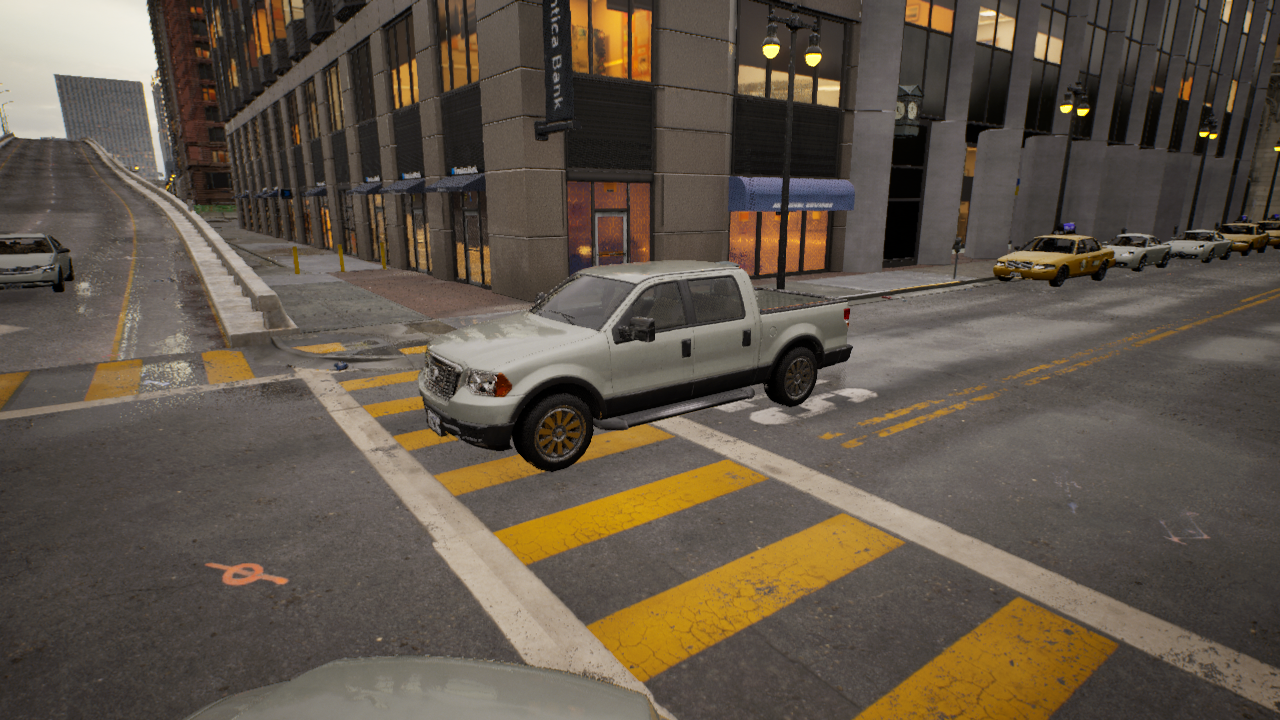
Venue: residential
Lighting: golden hour
Vehicle rig: pickup